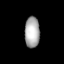
Tissue: lung
Cell type: Endothelial cells
Senescence score: 0.6066
Nuclear area (px): 449
Mean DAPI intensity: 172.049